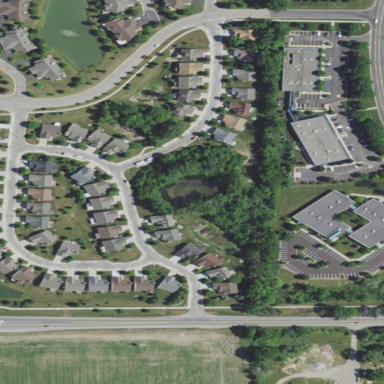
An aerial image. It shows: Residential area consisting of condominiums.